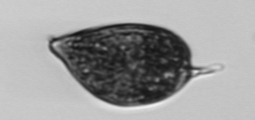
Label: Prorocentrum_micans